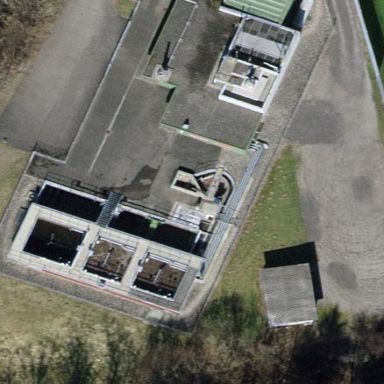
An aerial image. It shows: Wastewater plant.